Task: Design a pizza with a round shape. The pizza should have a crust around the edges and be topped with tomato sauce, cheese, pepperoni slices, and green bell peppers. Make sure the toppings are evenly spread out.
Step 194:
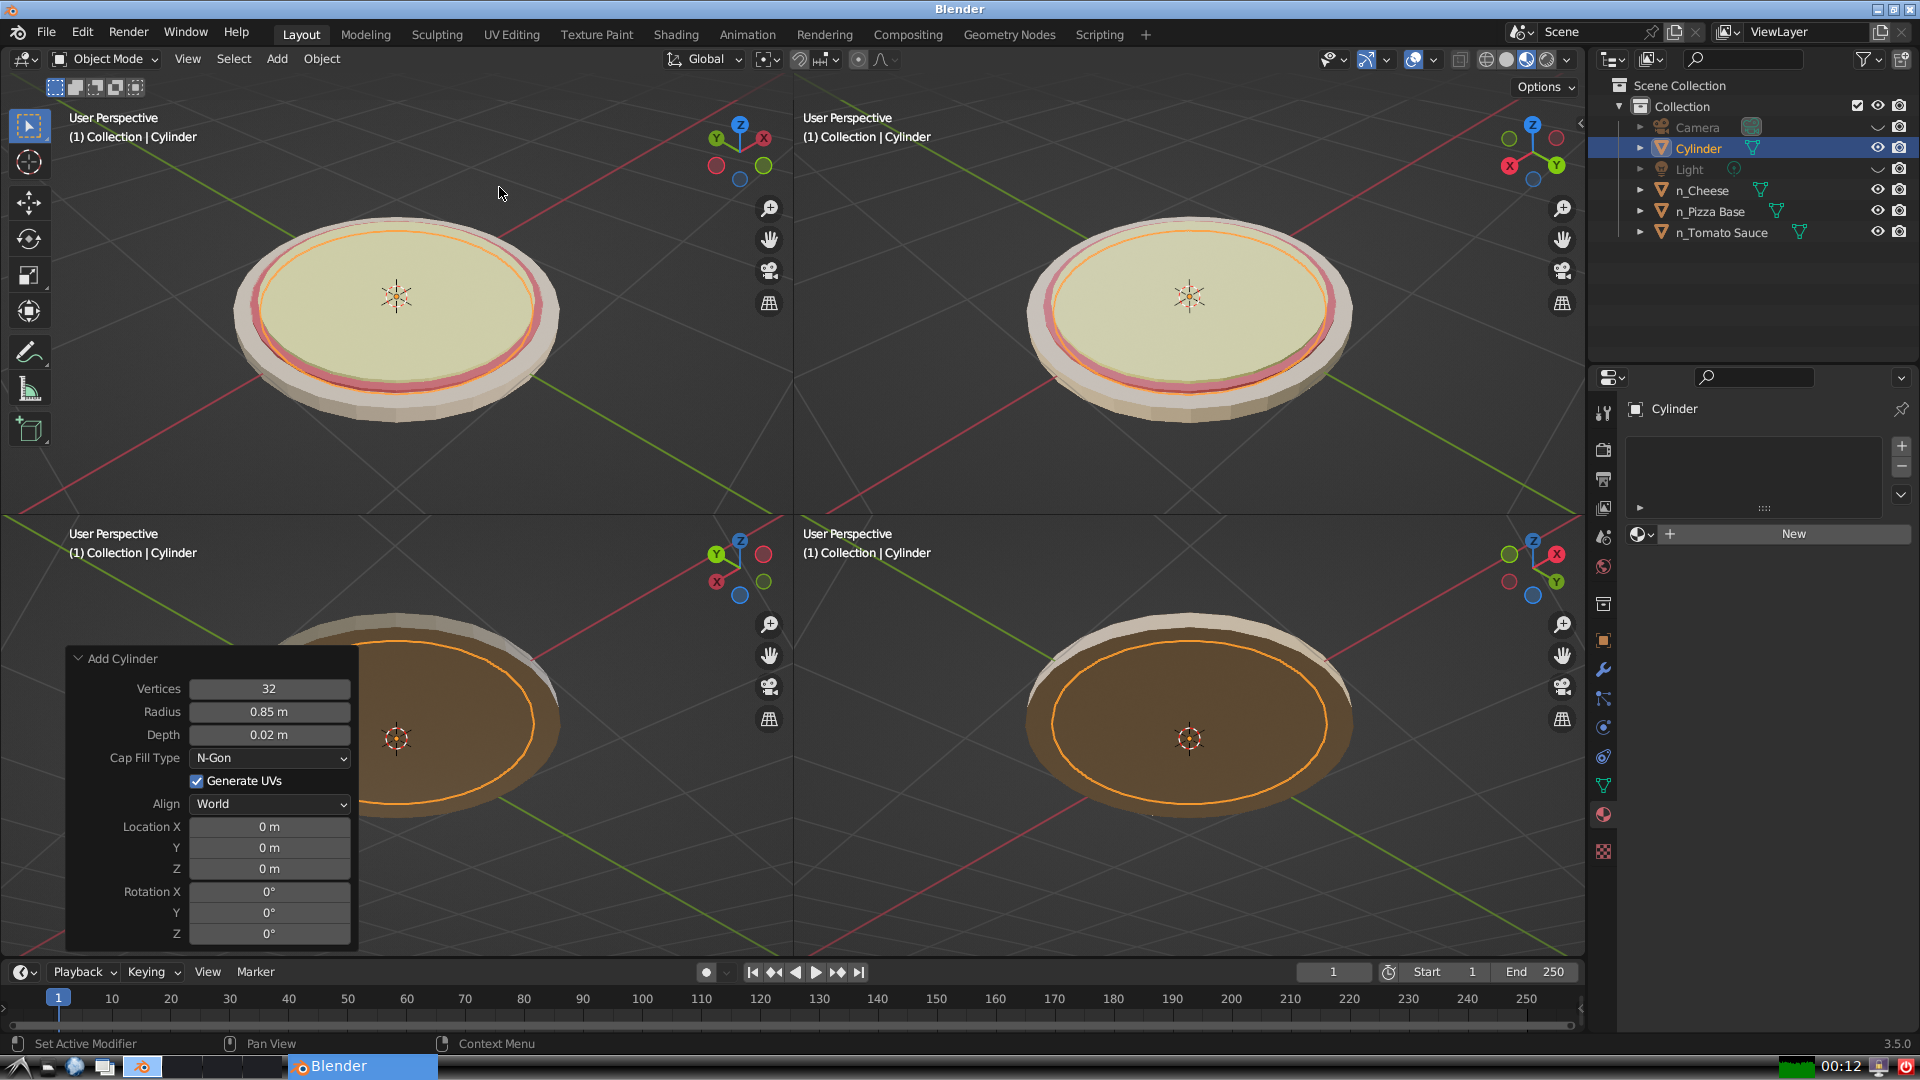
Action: {"mouse_move": [270, 708]}